Interaction volume radius: 5 \u00c5
Interaction volume height: 10 \u00c5
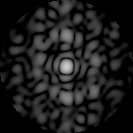
Disorder parameter: 0.8049